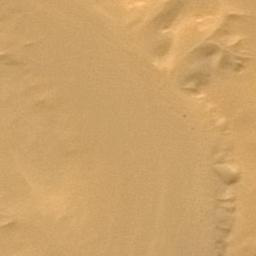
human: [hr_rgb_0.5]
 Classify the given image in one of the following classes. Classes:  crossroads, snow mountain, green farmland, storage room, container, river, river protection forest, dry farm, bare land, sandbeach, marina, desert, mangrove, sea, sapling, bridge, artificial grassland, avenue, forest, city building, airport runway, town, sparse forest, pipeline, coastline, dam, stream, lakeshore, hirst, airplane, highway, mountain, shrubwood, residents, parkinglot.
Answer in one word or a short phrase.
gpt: desert